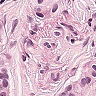
Metastatic tissue present: yes